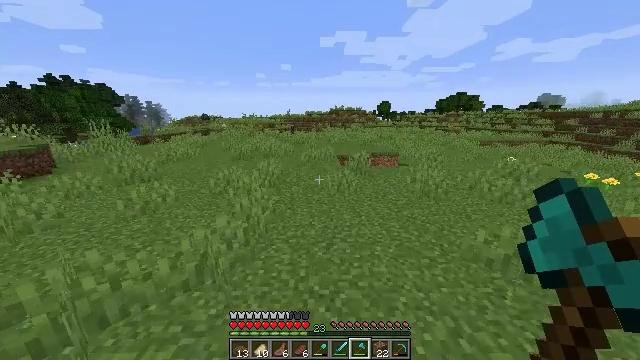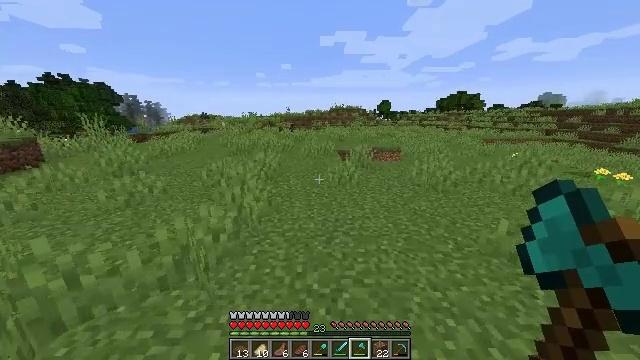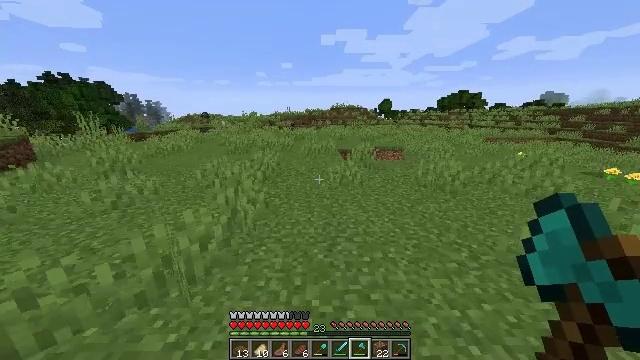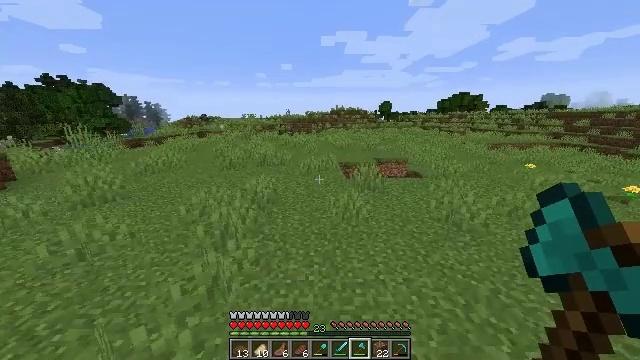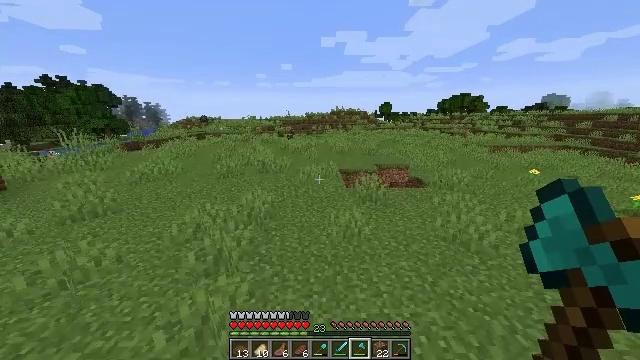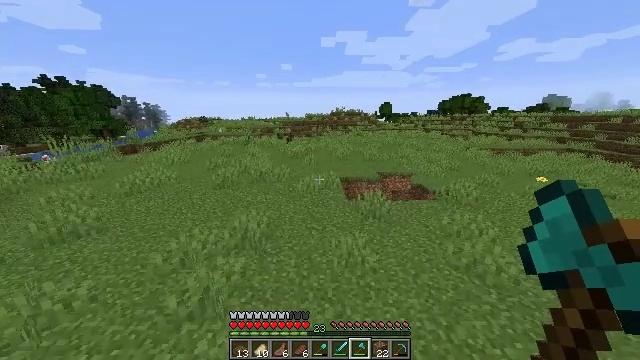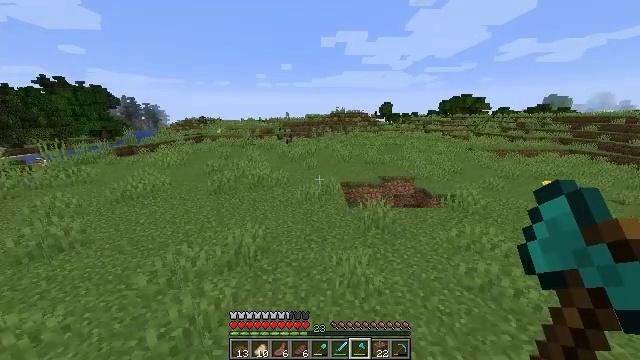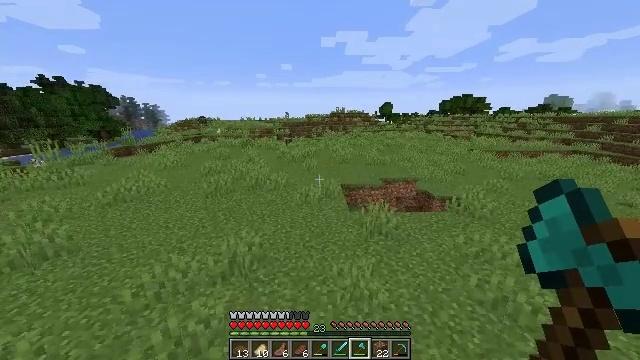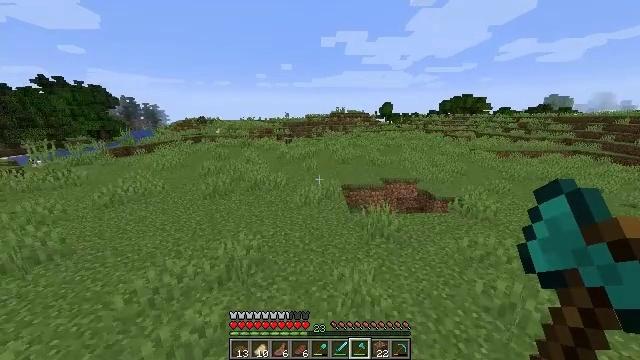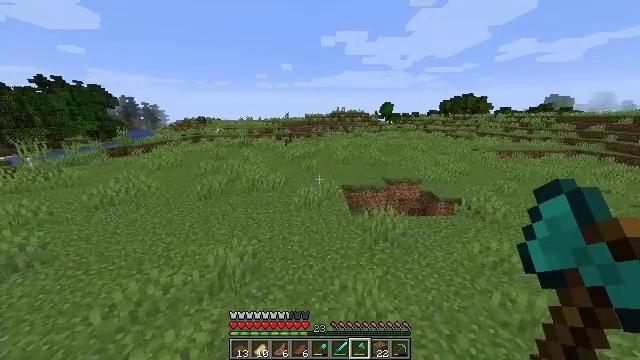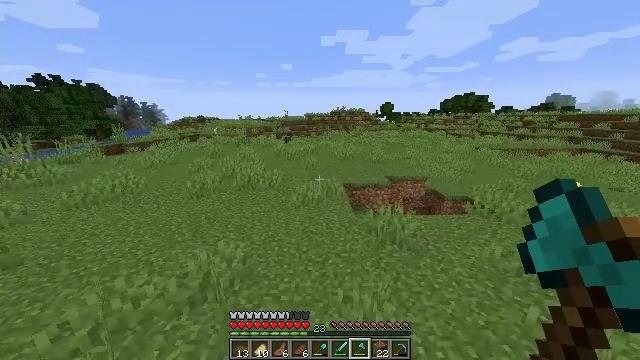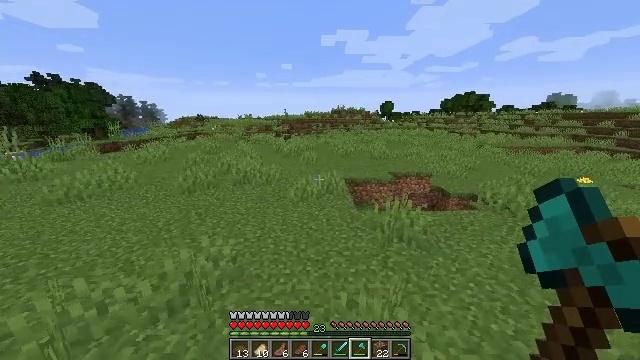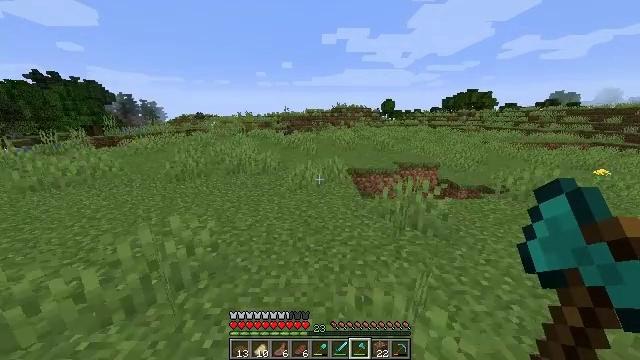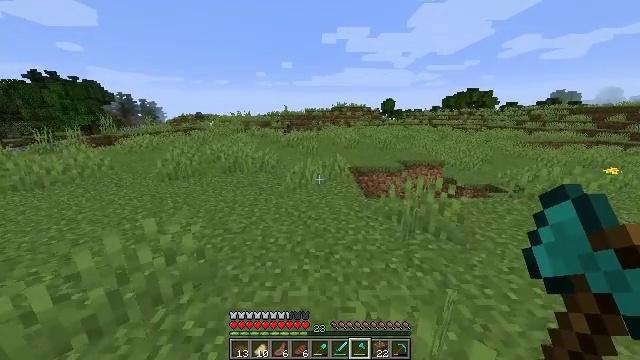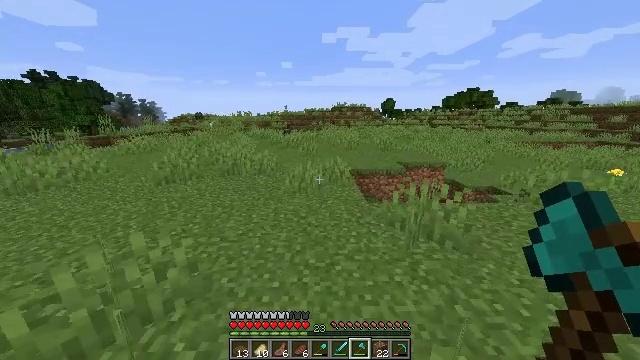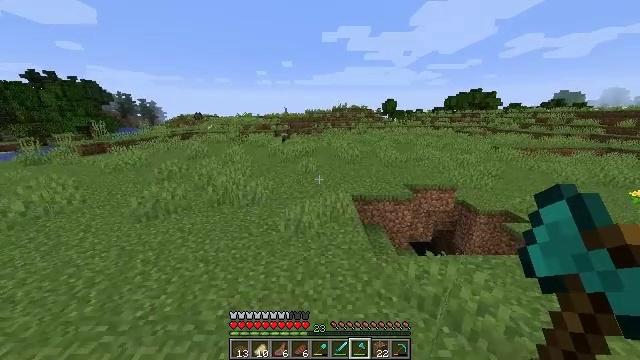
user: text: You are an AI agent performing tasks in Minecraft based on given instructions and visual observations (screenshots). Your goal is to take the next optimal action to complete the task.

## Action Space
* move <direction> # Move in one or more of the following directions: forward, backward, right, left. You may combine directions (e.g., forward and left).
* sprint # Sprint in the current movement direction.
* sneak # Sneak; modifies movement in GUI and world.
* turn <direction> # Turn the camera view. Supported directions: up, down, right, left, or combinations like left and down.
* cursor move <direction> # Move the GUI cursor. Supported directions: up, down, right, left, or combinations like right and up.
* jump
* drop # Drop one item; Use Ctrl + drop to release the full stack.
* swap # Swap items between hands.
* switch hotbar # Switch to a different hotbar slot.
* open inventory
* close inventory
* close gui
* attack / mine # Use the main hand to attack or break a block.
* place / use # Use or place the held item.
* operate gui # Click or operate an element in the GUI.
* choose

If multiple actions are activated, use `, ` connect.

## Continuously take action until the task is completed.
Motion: motion action
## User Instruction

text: Hunt animals.
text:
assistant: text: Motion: move forward, jump
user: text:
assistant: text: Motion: move forward, sprint, jump
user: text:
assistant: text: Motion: move forward, sprint, jump
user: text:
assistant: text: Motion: move forward, sprint, jump
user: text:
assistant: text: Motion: move forward, sprint, jump
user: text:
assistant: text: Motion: move forward, sprint, jump
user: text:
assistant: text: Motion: move forward, jump
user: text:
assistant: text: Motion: move forward, jump
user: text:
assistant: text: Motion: move forward, jump
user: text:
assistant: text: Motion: move forward, jump
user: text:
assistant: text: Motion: move forward, jump
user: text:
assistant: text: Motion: move forward, jump
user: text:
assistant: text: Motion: move forward, jump
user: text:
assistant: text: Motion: move forward, sprint, jump
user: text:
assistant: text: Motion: move forward, sprint, jump
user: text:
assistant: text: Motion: move forward, sprint, jump
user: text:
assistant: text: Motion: move forward, sprint, jump
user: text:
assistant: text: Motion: move forward, sprint, jump
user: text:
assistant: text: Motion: move forward, sprint, jump
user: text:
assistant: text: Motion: move forward, jump
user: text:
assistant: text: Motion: move forward, jump
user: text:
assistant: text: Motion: move forward, jump
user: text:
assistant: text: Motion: move forward, jump
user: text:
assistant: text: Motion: move forward, jump
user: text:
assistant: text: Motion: move forward, sprint, jump
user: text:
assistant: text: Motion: move forward, sprint, jump
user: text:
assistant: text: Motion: move forward, sprint, jump
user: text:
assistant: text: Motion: move forward, sprint, jump
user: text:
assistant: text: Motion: move forward, sprint, jump
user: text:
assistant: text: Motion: move forward, sprint, jump